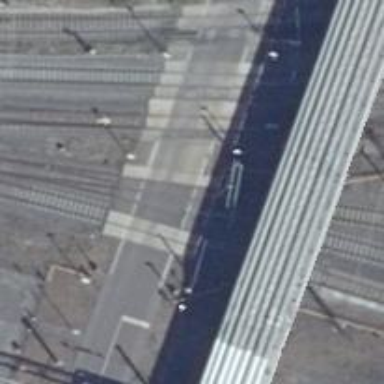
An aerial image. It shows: Level crossing along the railway.